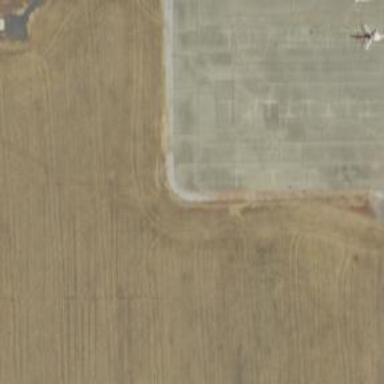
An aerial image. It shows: Image of taxiway at airport.